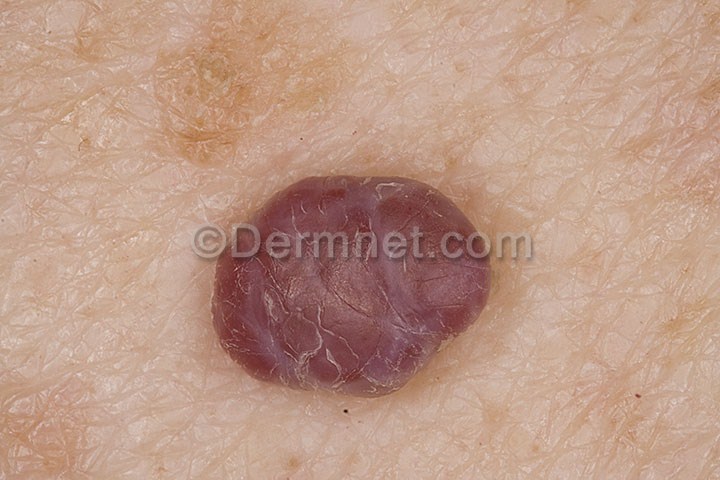
Disease: Vascular Tumors